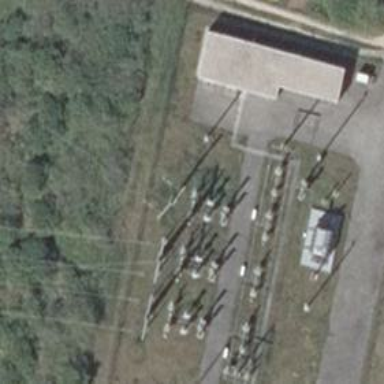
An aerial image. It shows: Cross-shaped pole.